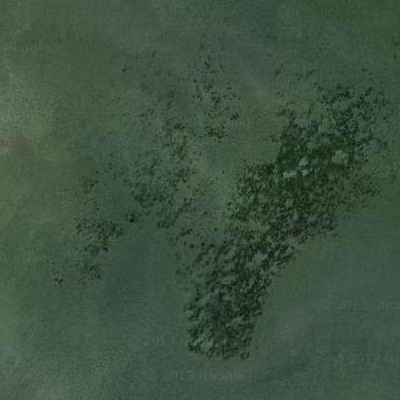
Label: dRiverLake